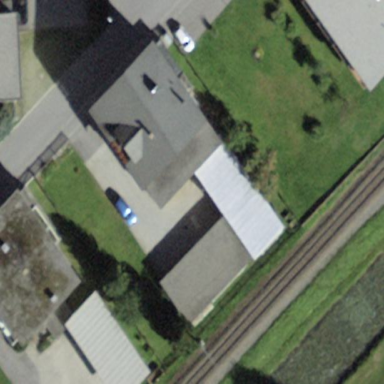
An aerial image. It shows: Flat-roofed building.